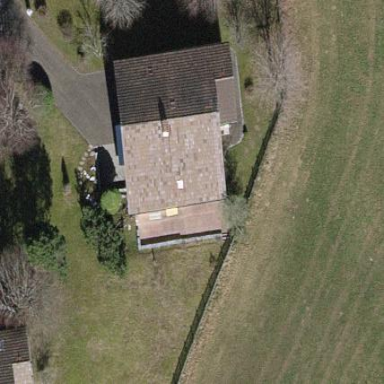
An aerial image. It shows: Detached building with gabled roof.